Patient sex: M
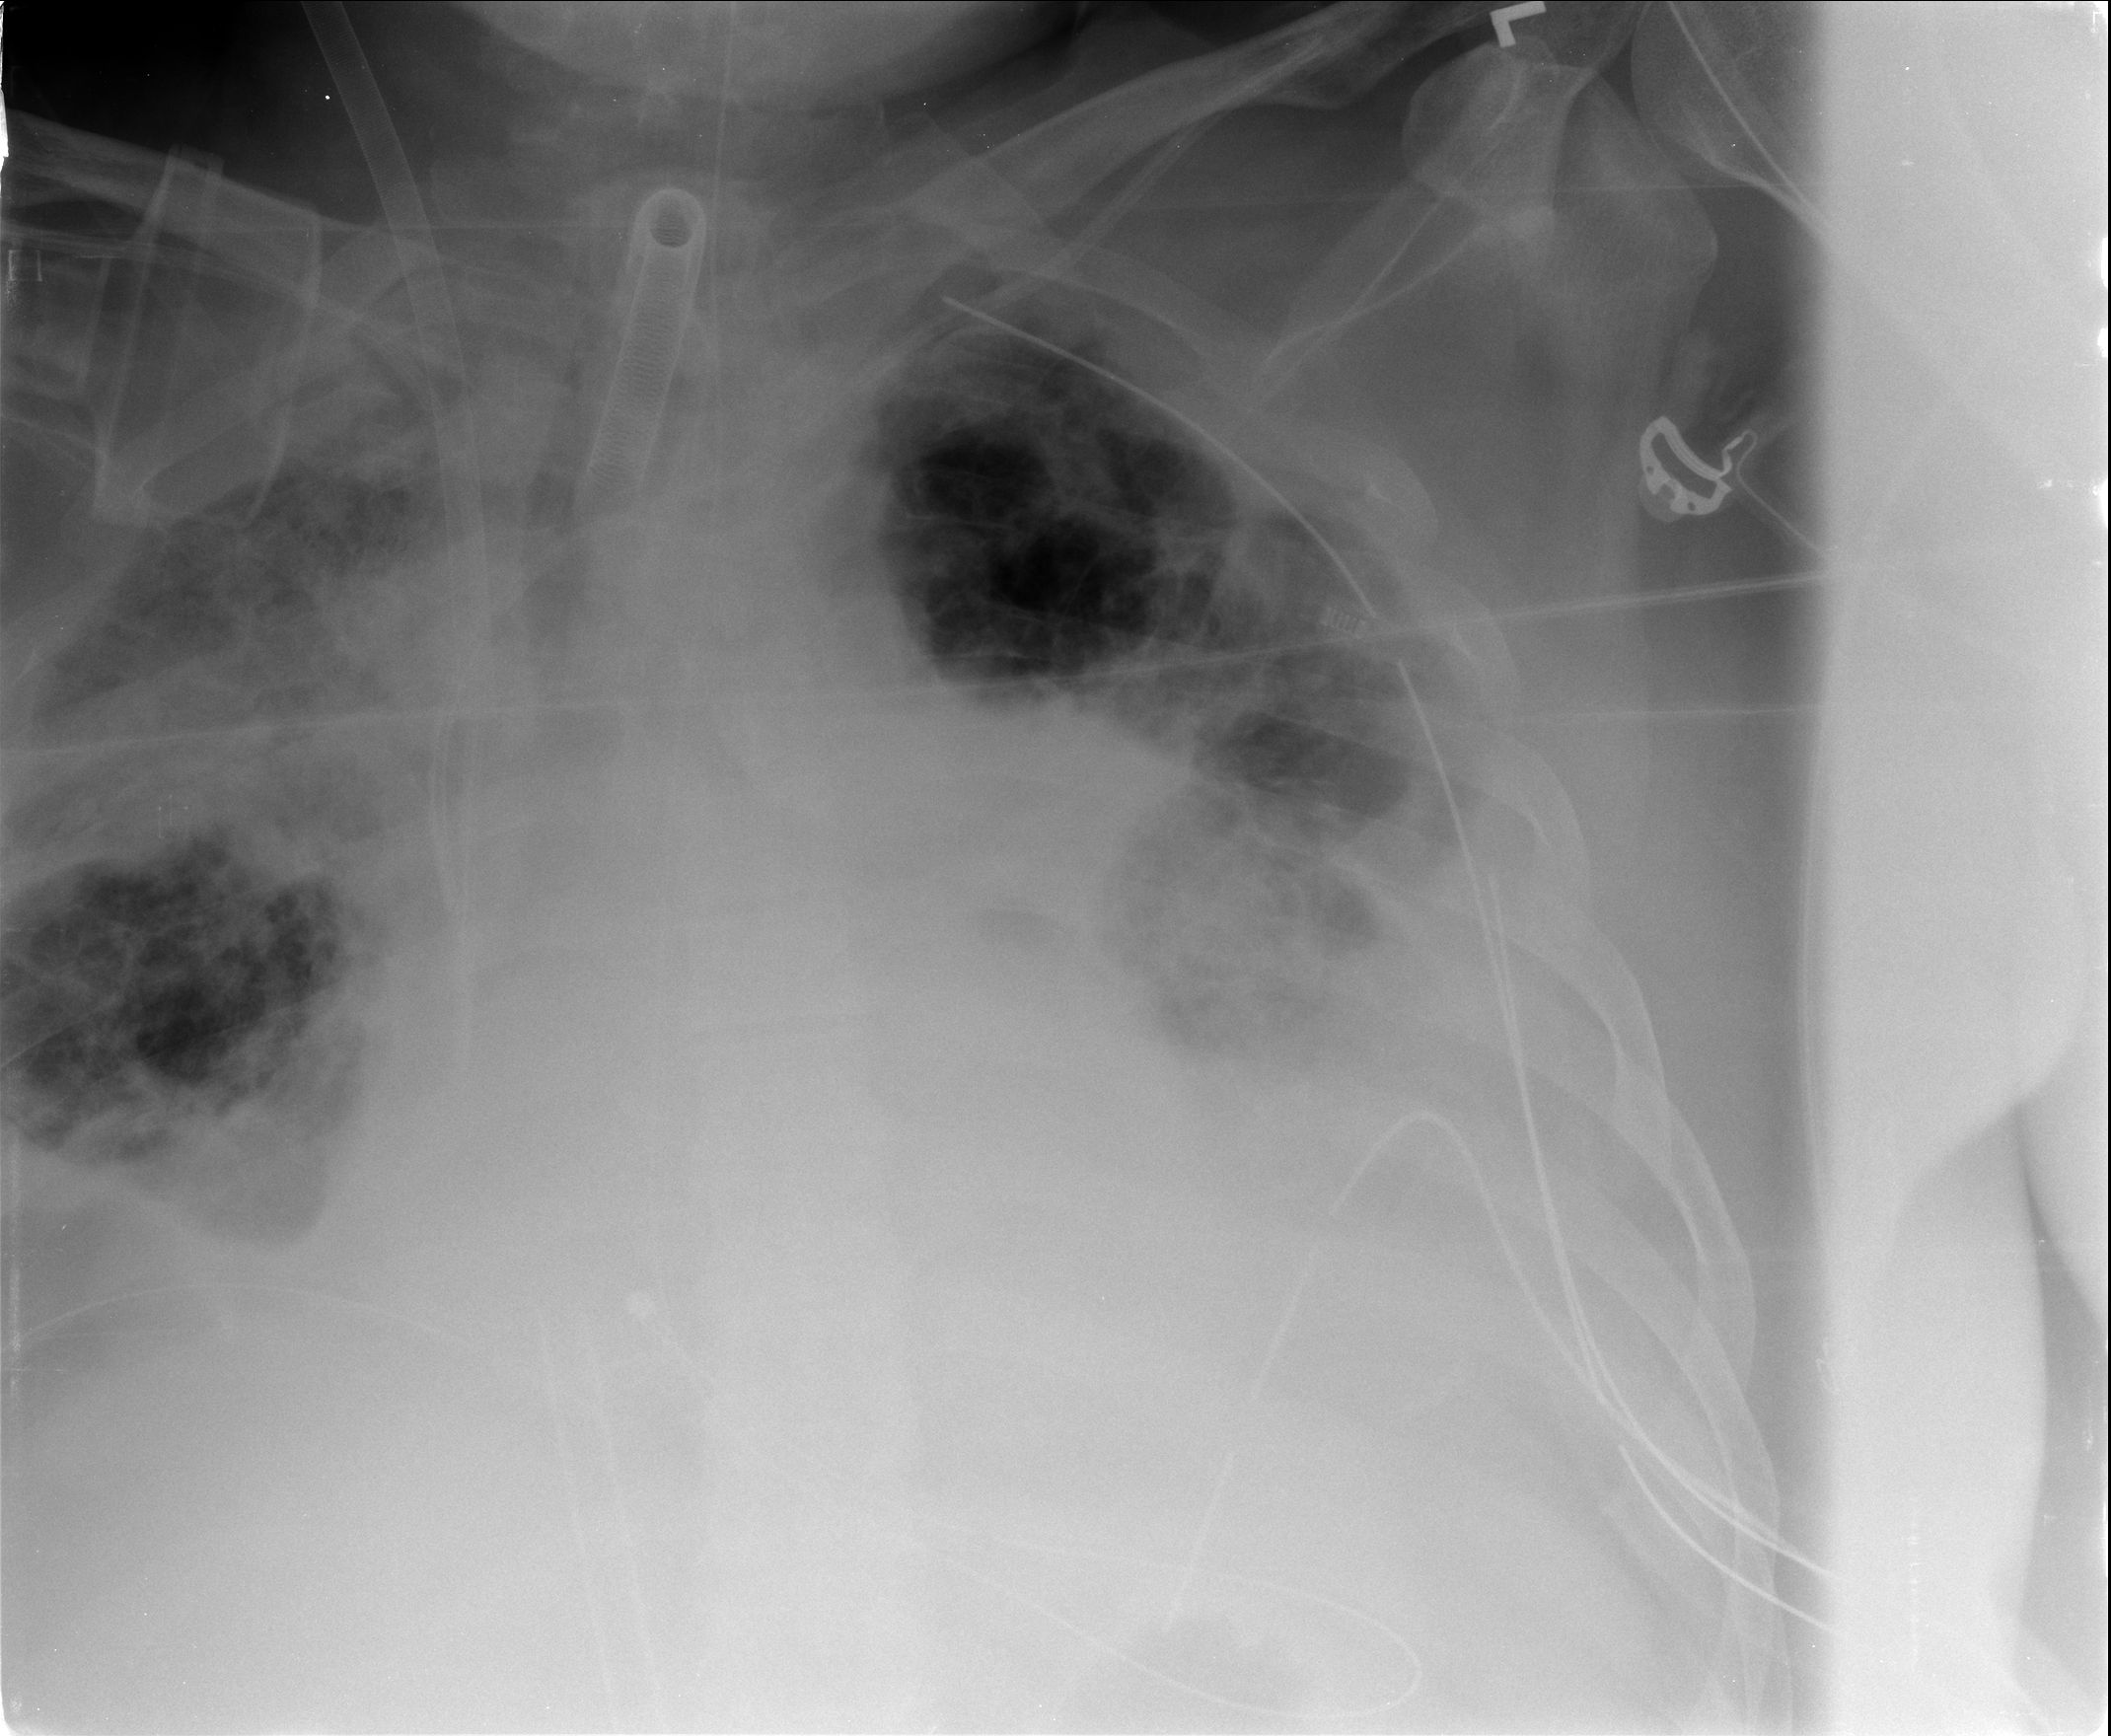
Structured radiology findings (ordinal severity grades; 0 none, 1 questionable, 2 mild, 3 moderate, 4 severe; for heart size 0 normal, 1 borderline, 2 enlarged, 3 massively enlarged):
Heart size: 0
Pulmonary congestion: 0
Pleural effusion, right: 3
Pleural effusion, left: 3
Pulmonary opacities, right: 3
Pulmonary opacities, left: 3
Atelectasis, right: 3
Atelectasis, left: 3